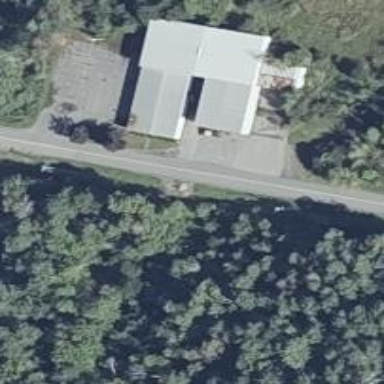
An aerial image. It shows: Service building.